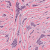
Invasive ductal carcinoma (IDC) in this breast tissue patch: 1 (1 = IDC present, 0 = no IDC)